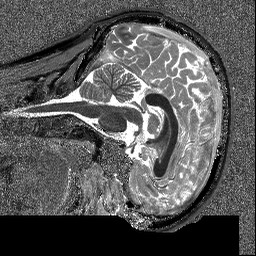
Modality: T1map
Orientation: sagittal
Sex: male